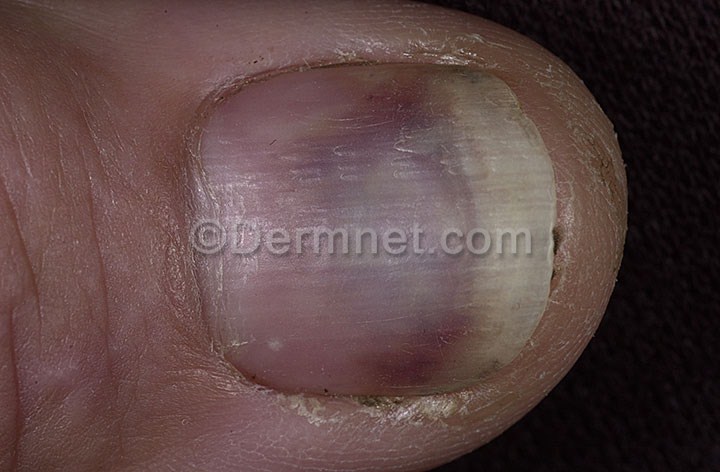
Disease: Nail Fungus and other Nail Disease